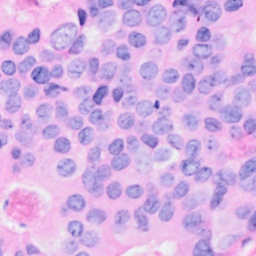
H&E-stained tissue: Breast